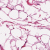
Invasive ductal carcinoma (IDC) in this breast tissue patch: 0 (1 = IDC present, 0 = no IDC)